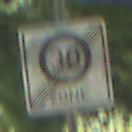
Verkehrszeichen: EndeZone30
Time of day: Midday
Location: Outdoor (RoadRail)
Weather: Clear
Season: NotSpecified
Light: Natural